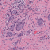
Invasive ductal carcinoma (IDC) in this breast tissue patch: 1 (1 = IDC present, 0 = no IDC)